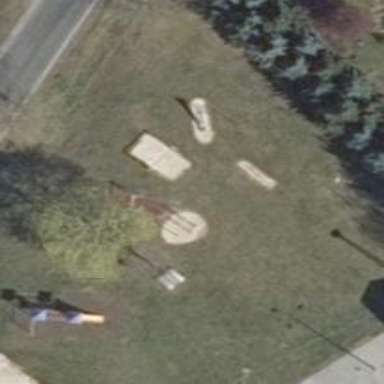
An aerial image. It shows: Playground with swings.